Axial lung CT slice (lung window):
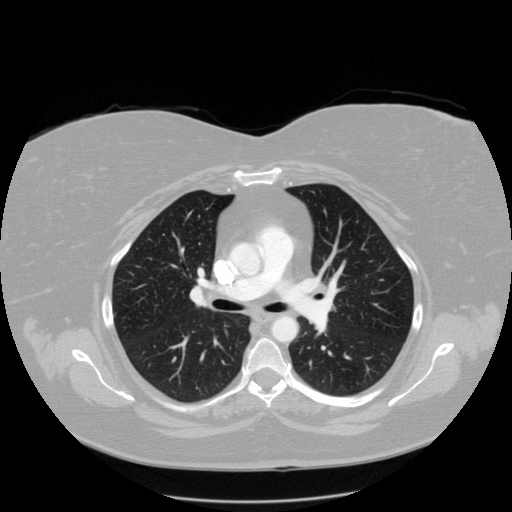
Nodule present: no